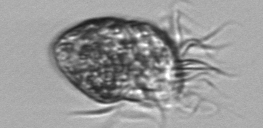
Label: Strombidium_morphotype1